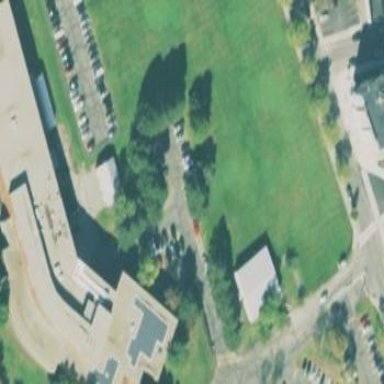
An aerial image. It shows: College building.